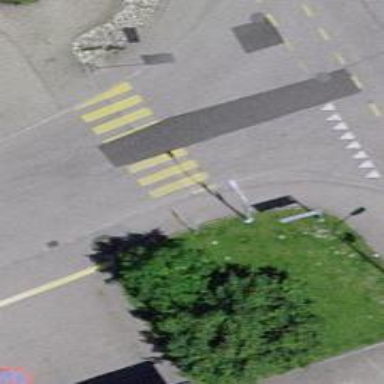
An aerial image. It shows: Uncontrolled zebra crossing with zebra markings.